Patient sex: F
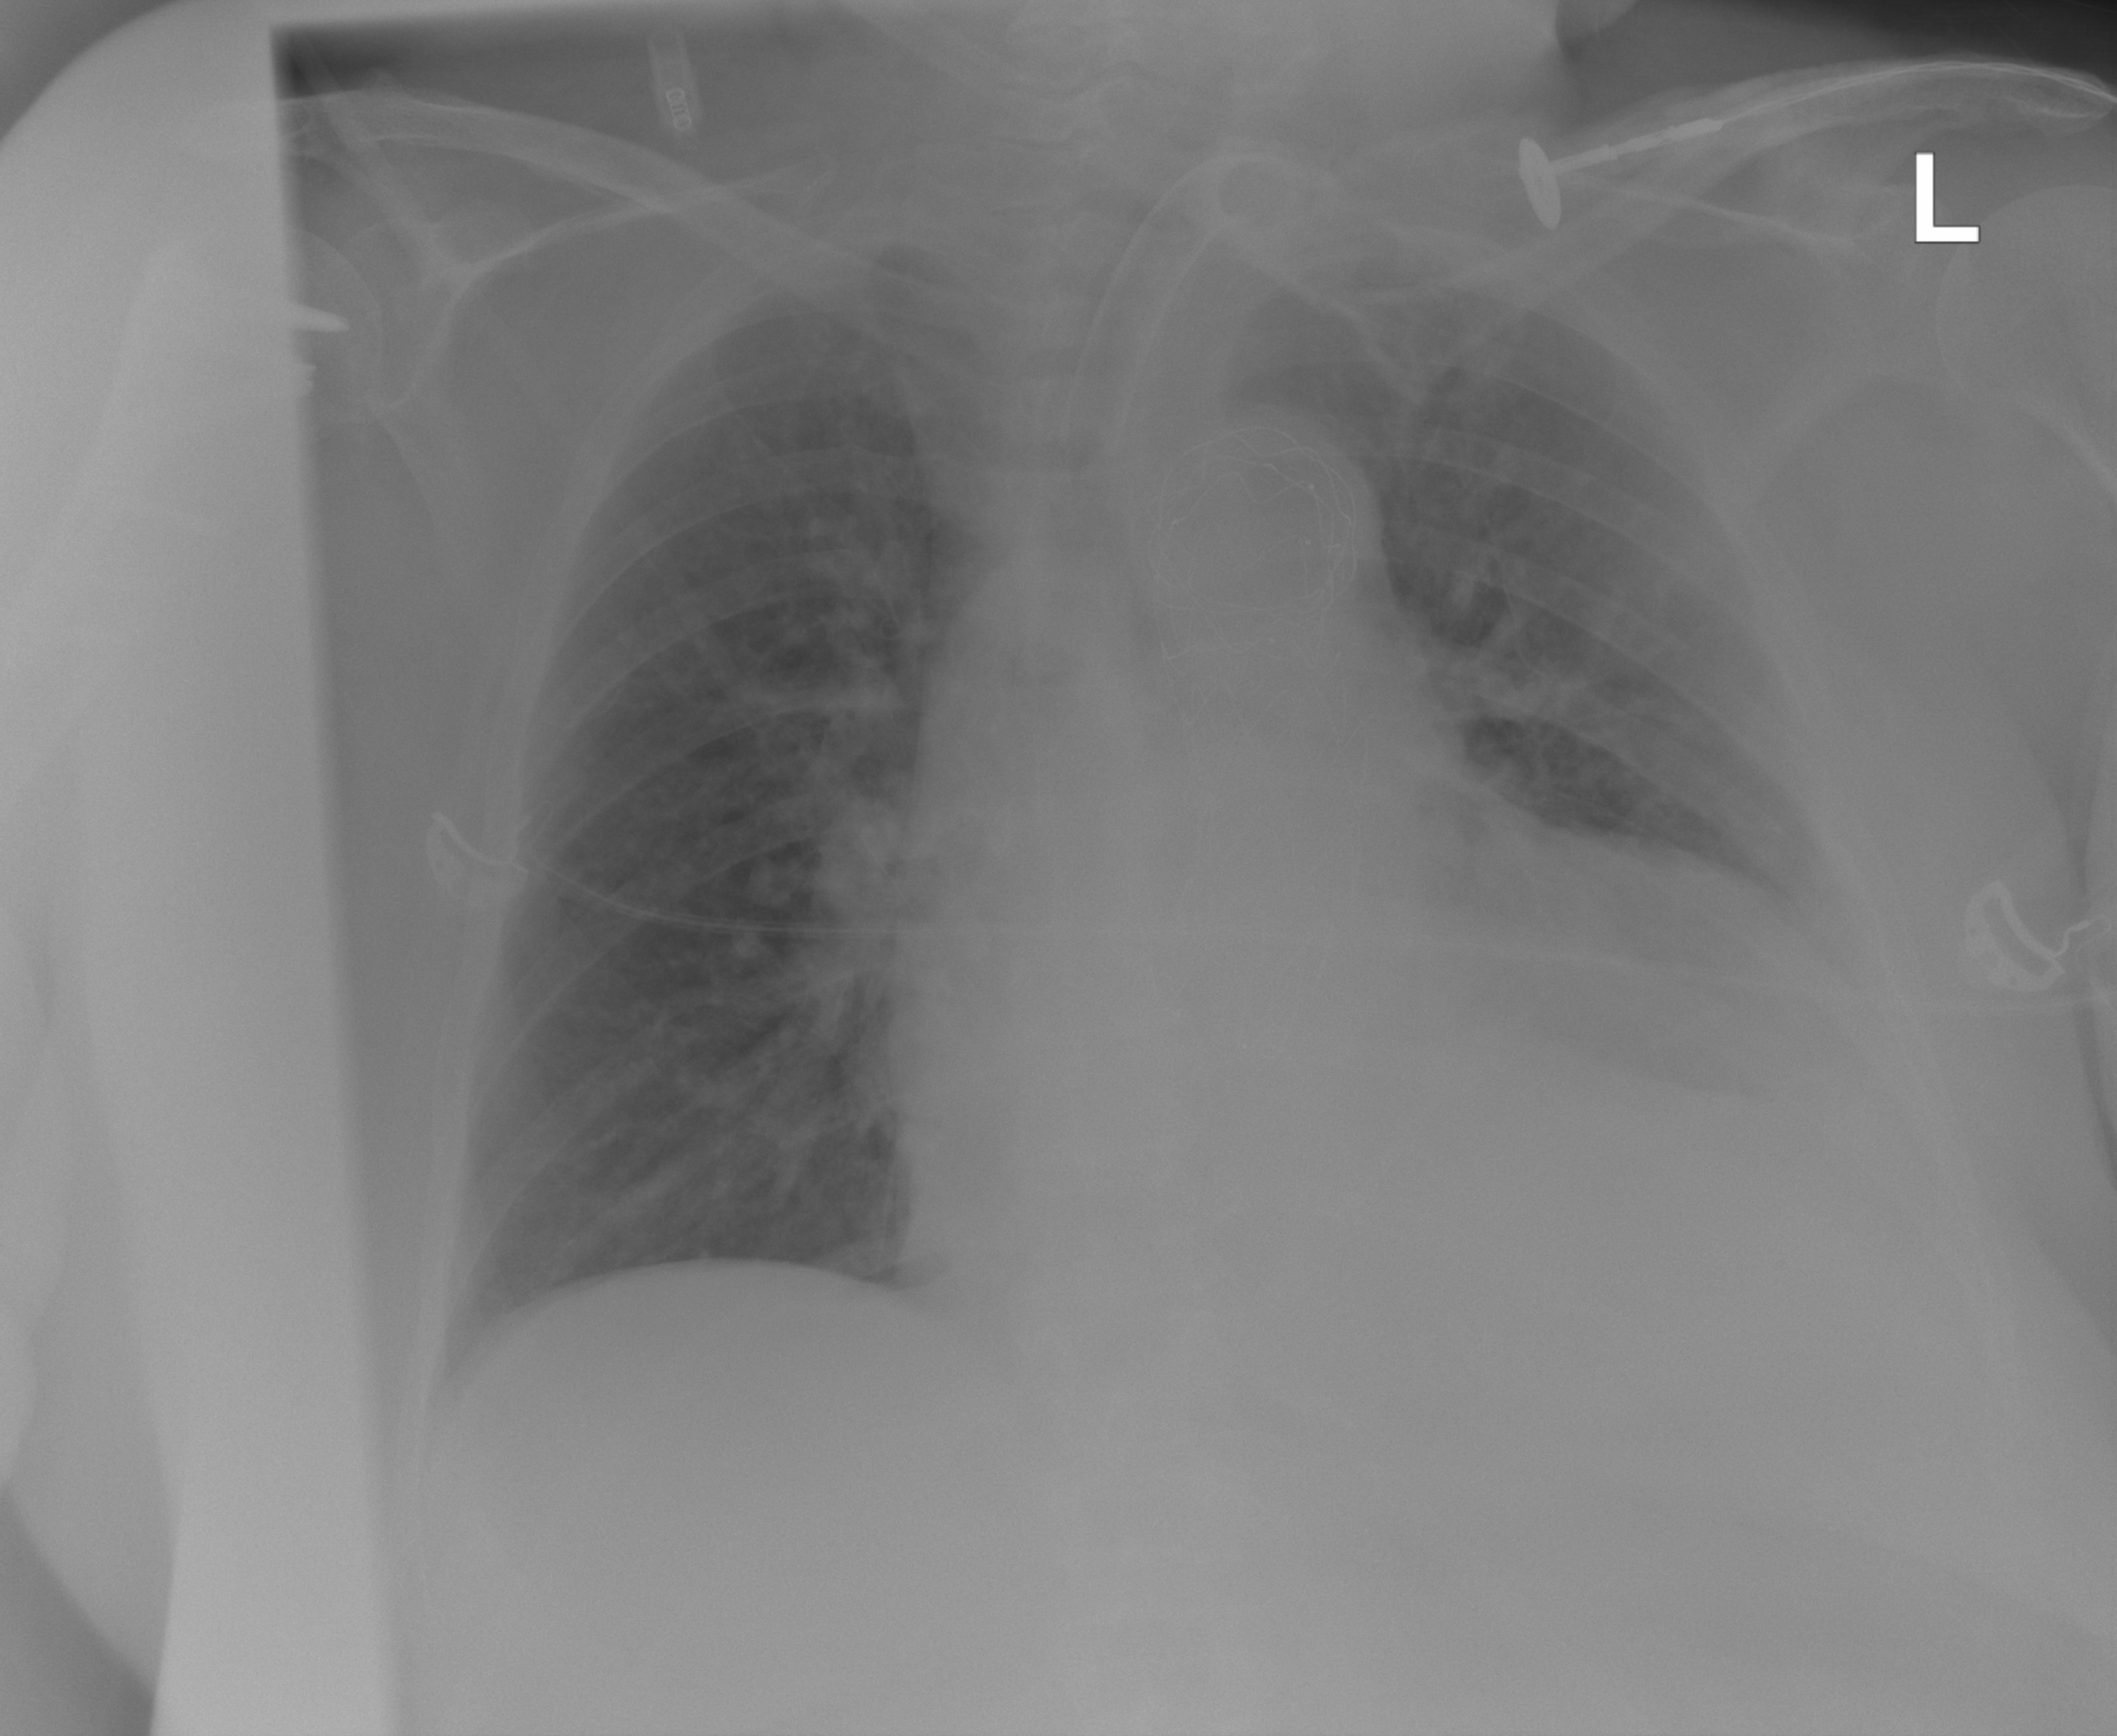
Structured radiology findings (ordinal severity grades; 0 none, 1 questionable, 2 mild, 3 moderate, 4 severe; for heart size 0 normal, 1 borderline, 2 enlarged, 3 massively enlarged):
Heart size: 2
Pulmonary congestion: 2
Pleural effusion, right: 0
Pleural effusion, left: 2
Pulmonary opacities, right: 0
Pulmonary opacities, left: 0
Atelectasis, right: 0
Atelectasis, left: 2